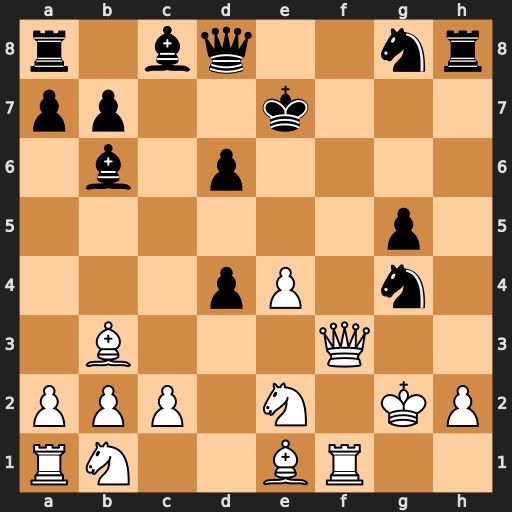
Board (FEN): r1bq2nr/pp2k3/1b1p4/6p1/3pP1n1/1B3Q2/PPP1N1KP/RN2BR2
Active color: w
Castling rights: -
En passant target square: -
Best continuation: Qf7#